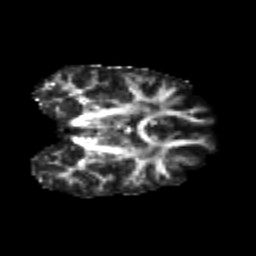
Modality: FA
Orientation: coronal
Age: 23
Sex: female
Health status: healthy
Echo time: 0.074 s